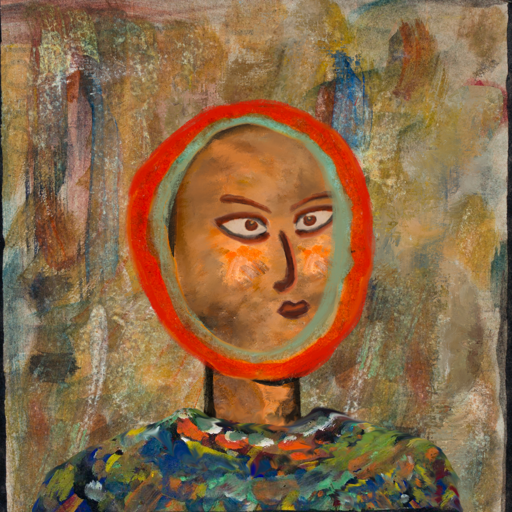
Background: Pipe, Head And Neck Side: Gypsy_Queen, Face Side: Roy_Bahadur, Bust: An_Impression, Hair Side: Sisters, Head Accessory: Blank, Second Necklace: Blank, Necklace: Blank, Baby: Blank